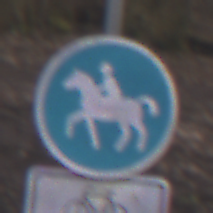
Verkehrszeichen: Reitweg
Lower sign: EinspurigeFahrzeugeFrei5
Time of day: MorningAfternoon
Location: Outdoor (Nature)
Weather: Overcast
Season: Autumn
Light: Natural